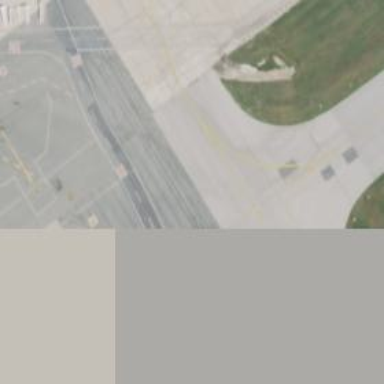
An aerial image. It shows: Image of taxiway at airport.